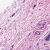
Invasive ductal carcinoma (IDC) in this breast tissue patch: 0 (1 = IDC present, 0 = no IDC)